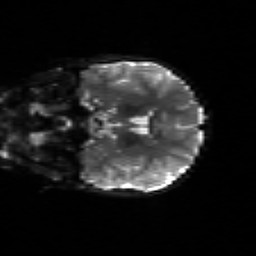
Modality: sbref
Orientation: coronal
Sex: male
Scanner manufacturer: siemens
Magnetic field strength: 3 T
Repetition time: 5 s
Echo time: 0.071 s